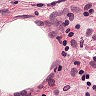
Metastatic tissue present: no